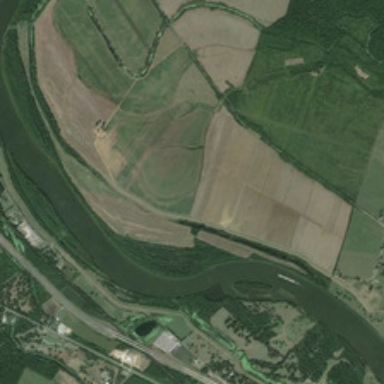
Many green plants and farmlands are in two sides of a curved river .